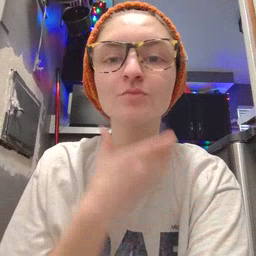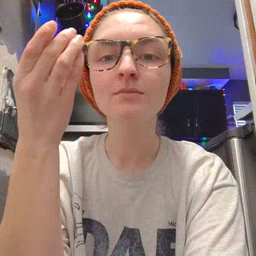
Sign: giraffe